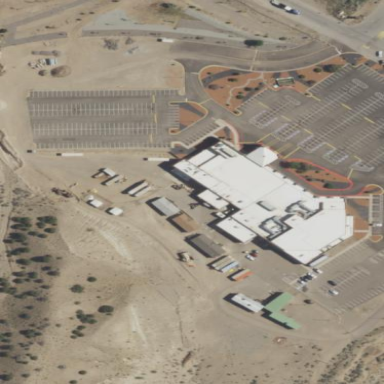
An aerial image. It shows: Casino building.